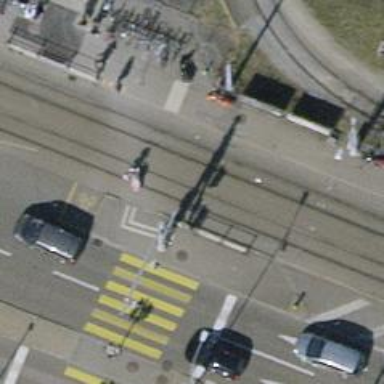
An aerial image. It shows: Footway with asphalt surface and crossing.